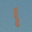
Label: 1